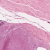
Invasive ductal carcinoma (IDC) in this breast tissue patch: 0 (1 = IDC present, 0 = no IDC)